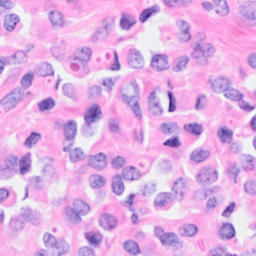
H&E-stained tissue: Breast